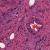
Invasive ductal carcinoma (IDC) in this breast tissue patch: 1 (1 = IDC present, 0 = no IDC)